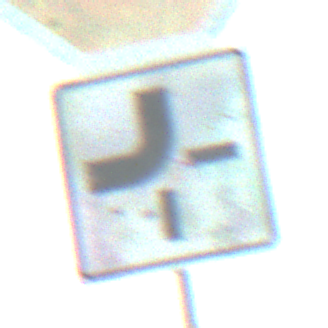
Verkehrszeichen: VerlaufVorfahrtsstrasse2
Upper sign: Stop
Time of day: MorningAfternoon
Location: Outdoor (Nature)
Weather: PartlyCloudy
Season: NotSpecified
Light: Natural